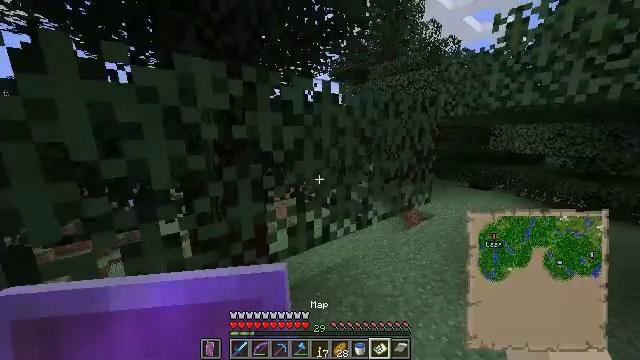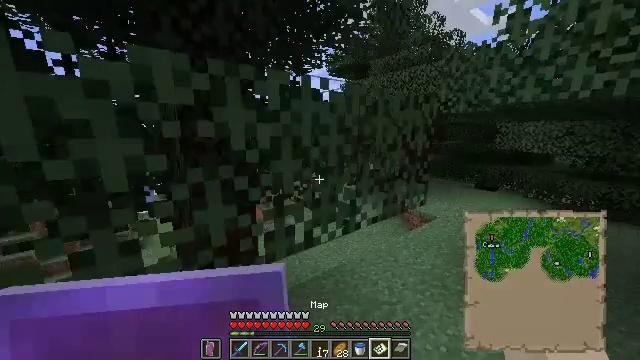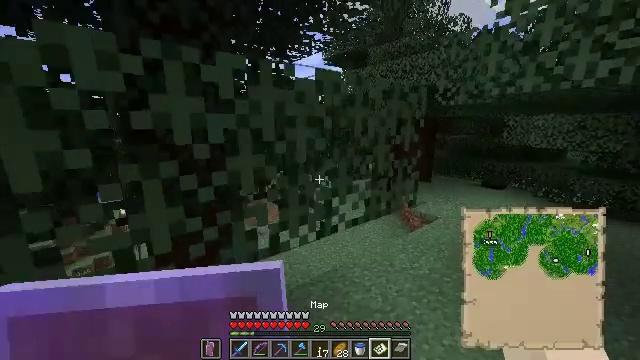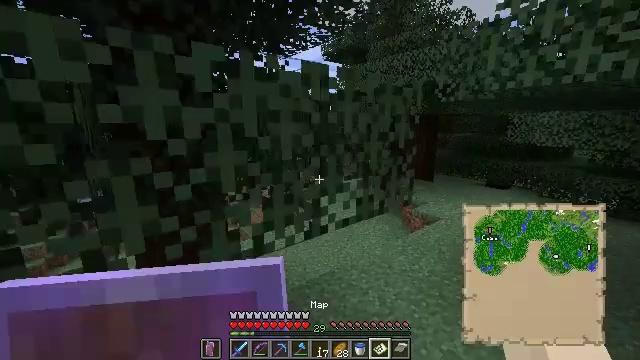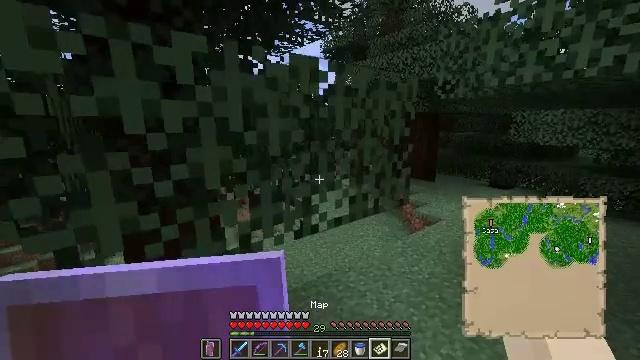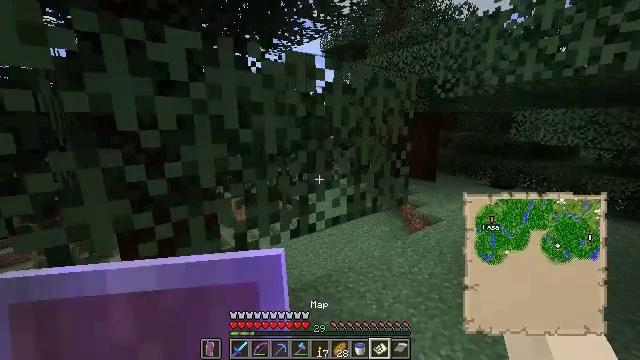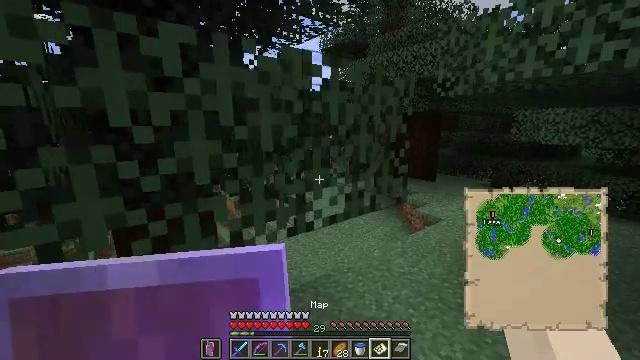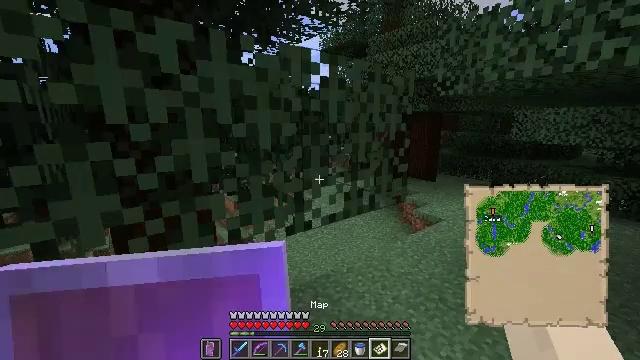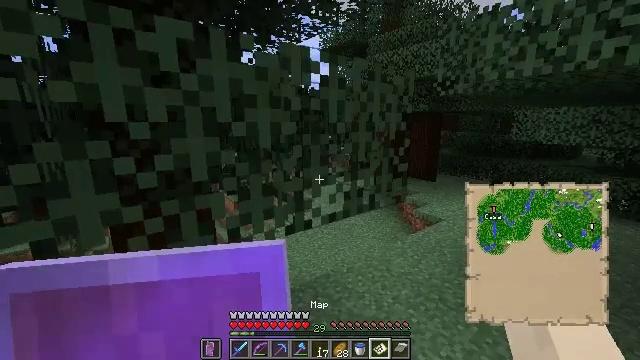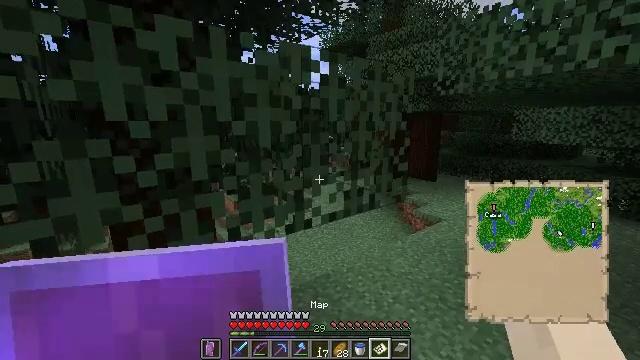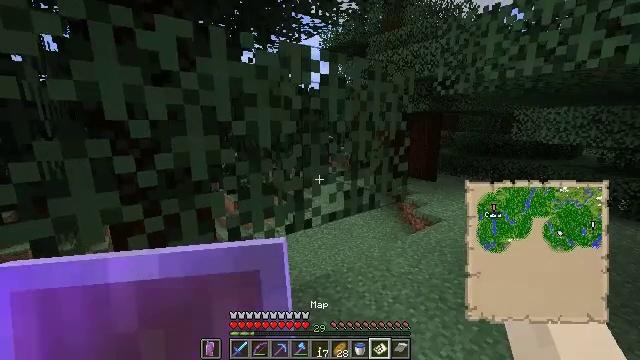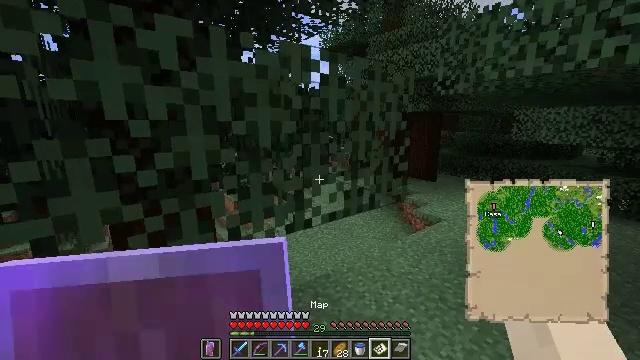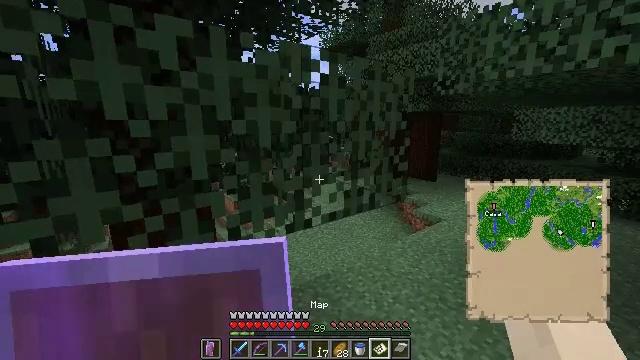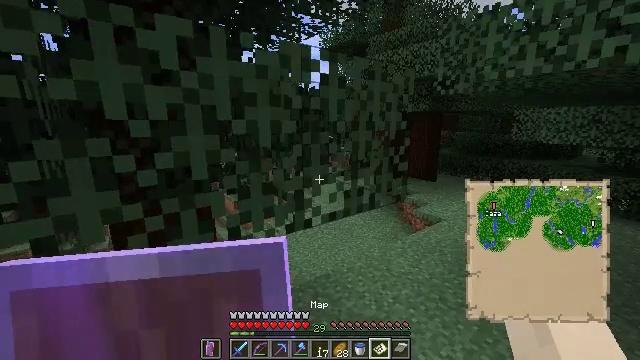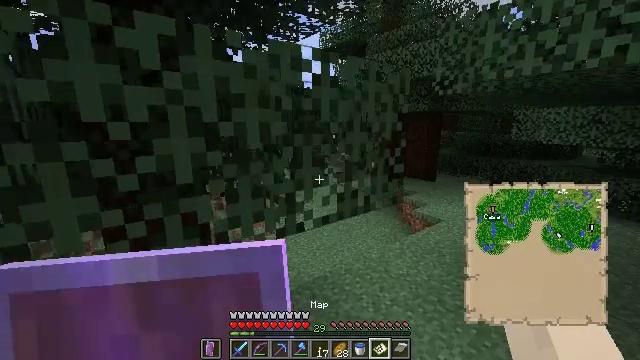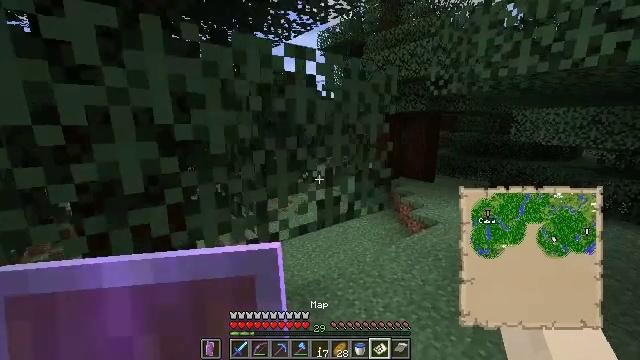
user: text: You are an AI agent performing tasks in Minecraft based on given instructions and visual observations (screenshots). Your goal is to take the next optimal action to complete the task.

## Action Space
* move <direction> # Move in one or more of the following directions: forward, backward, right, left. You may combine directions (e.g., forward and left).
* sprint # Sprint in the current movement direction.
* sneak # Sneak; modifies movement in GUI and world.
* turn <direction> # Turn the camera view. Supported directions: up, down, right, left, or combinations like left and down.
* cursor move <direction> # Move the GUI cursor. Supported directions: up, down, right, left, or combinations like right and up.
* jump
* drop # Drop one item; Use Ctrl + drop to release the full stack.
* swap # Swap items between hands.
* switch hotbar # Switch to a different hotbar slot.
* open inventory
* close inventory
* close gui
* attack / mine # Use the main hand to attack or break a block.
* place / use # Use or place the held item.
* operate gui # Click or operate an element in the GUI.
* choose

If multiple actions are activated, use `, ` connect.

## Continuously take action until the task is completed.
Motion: motion action
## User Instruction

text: Break the gold block to collect it.
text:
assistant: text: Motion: move right
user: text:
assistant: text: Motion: no_op
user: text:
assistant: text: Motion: no_op
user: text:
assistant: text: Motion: no_op
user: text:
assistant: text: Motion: no_op
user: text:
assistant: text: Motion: no_op
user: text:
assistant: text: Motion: no_op
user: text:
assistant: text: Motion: no_op
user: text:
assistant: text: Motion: no_op
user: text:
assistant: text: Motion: no_op
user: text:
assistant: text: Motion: no_op
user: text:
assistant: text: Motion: no_op
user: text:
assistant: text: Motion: no_op
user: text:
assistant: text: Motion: move forward and move right
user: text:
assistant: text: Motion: move forward and move right
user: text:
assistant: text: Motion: move forward and move right
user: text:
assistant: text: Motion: move forward and move right
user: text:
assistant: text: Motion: move forward and move right
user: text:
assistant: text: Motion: move forward and move right
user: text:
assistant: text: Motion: move forward and move right
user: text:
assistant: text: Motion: move forward and move right
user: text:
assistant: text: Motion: move forward and move right
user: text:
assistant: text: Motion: move forward and move right
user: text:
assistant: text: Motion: move forward
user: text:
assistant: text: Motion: move forward, sprint
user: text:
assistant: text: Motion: move forward, sprint
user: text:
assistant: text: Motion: move forward, sprint, turn left
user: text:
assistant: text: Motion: move forward, sprint
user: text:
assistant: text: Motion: move forward, sprint, turn left
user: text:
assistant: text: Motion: move forward, sprint